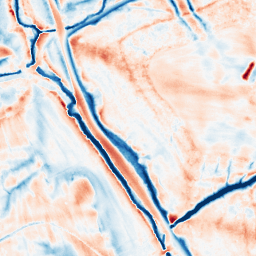
Category: edge_preserving
Decomposition family: guided
Decomposition parameters: radius: 8
eps: 0.001
Upsampling method: cubic_mitchell
Upsampling parameters: scale: 8
Upsampling scale: 8